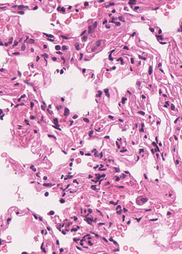
Tumor epithelial tissue: no
Tumor-associated stroma tissue: no
Normal tissue: yes